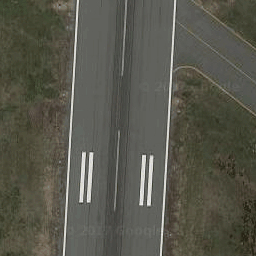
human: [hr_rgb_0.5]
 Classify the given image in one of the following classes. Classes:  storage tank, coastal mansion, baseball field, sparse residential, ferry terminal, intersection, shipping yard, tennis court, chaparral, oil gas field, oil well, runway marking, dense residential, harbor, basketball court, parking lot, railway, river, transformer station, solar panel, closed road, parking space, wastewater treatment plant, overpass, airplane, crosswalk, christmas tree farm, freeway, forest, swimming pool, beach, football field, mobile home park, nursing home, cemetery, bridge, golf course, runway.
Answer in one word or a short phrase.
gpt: runway